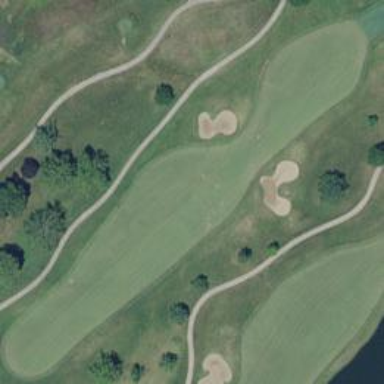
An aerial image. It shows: Grassy area designated as golf fairway.